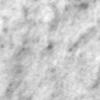
Label: no_change